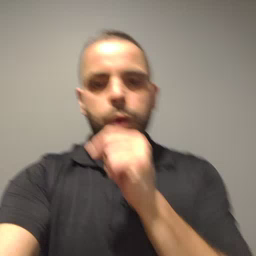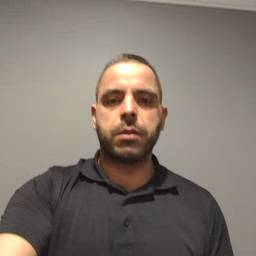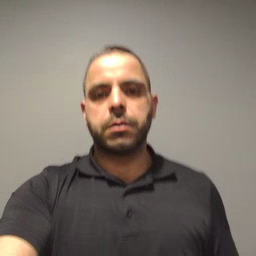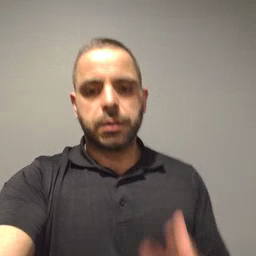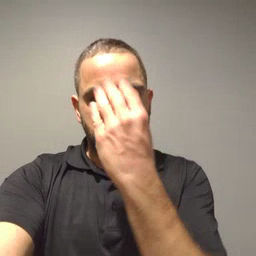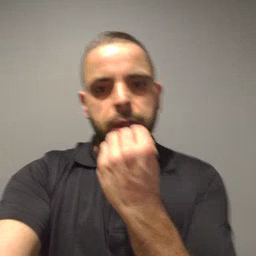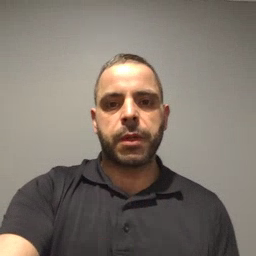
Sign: sleepy